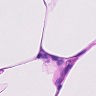
Metastatic tissue present: no